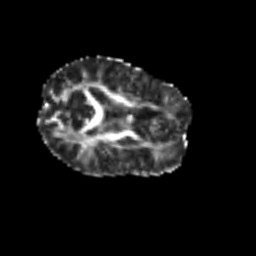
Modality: FA
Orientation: axial
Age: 46
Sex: male
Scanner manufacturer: siemens
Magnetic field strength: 3 T
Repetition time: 6.1 s
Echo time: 0.101 s